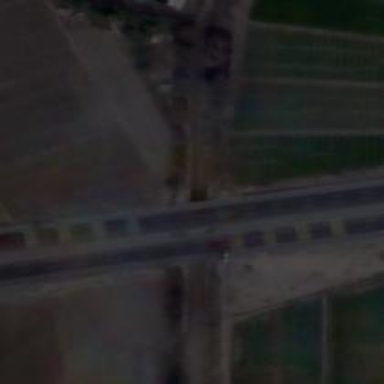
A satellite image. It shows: Trunk highway with bridge.